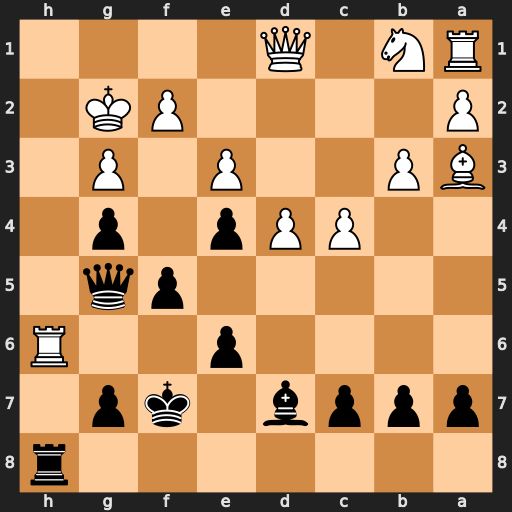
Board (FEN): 7r/pppb1kp1/4p2R/5pq1/2PPp1p1/BP2P1P1/P4PK1/RN1Q4
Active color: b
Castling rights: -
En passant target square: -
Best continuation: Qxh6 Kf1 Qh1+ Ke2 Qf3+